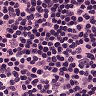
Metastatic tissue present: no